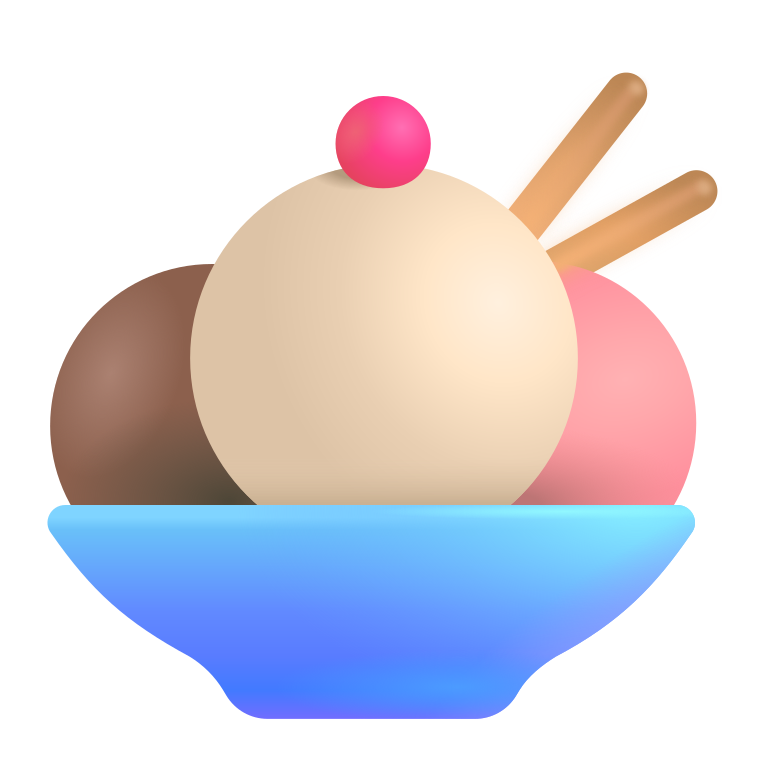
ice cream color